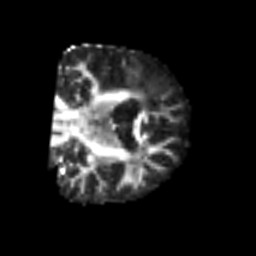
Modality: FA
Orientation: coronal
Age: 52
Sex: male
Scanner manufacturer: siemens
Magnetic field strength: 3 T
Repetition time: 6.1 s
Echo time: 0.101 s